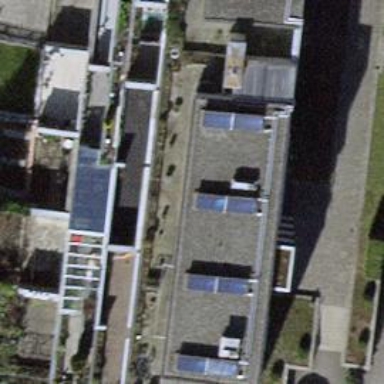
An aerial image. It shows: Terrace building.